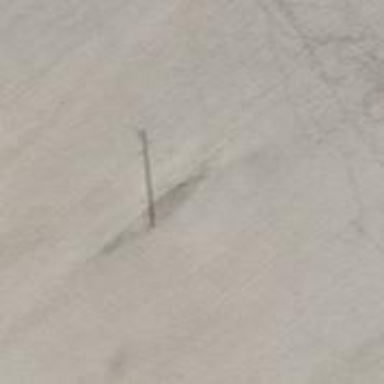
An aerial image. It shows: Power pole.